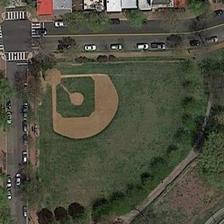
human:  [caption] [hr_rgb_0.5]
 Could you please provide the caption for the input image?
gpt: a baseball field with lush plants sits at the street corner .

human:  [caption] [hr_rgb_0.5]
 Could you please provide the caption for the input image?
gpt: a baseball field semisurrounded by green trees is next to a crossroads .

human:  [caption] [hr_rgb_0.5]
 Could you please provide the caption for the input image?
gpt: many buildings and a baseball field are near a crossroads .

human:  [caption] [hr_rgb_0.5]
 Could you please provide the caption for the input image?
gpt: a fan-shaped court and many green trees surrounded .

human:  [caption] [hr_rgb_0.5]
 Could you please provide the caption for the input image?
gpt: a baseball field is semi-surrounded by some green trees and many buildings .